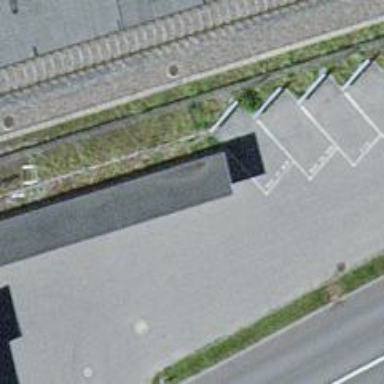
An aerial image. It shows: Bench.